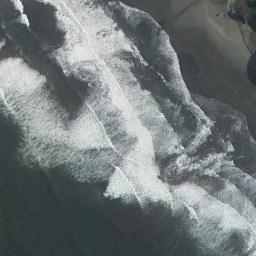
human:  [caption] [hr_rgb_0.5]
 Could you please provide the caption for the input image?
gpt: The huge waves beat against the beach .

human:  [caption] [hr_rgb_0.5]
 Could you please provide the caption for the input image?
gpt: The beach is lined with deep blue water and waves breaking ashore .

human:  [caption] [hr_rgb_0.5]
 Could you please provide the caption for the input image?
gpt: The beach with brown sand and the color of the seawater is dark blue .

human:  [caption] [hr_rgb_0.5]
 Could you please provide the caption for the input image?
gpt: There is a lot of vegetation beside the beach .

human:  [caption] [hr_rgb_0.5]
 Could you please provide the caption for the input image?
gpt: The waves are heavy around the beach .